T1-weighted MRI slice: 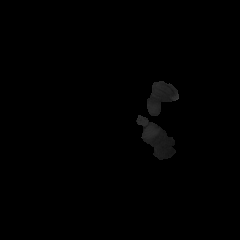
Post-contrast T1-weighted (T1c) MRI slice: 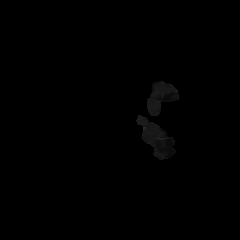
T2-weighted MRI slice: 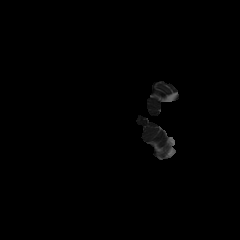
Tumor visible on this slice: no